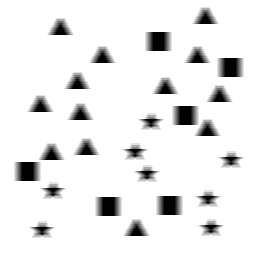
Squares: 6
Triangles: 13
Stars: 8
Total shapes: 27